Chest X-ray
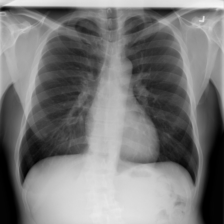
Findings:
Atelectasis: negative
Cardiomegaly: negative
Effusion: negative
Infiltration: positive
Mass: negative
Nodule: negative
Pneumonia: negative
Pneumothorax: negative
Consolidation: negative
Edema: negative
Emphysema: negative
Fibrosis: negative
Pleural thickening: negative
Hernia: negative